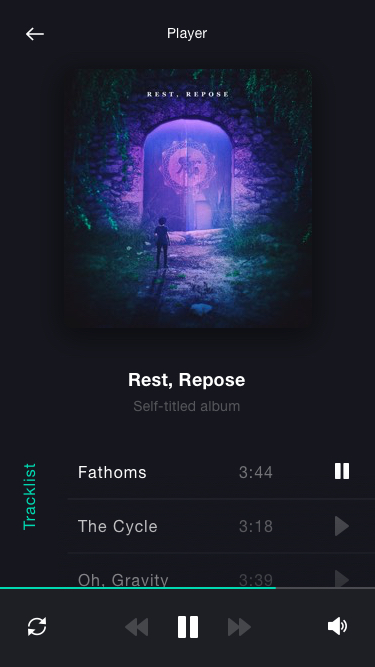
Text in this UI design:
Player
Self-titled album
Rest, Repose
Fathoms
3:44
The Cycle
3:18
Oh, Gravity
3:39
Retrospect
3:25